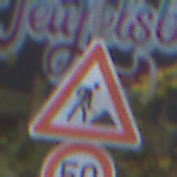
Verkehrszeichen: Arbeitsstelle
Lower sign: Geschwindigkeit50
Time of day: MorningAfternoon
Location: Outdoor (Urban)
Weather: PartlyCloudy
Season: NotSpecified
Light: Natural